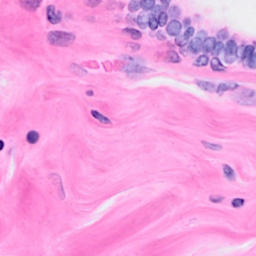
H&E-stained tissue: Breast